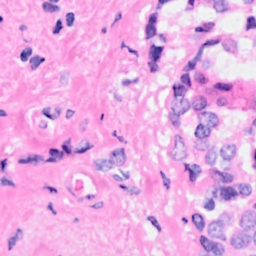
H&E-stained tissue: Breast